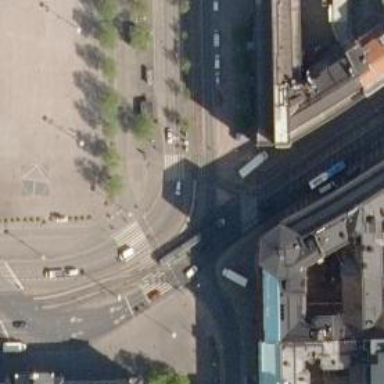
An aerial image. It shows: Tram railway with contact lines for electrification.